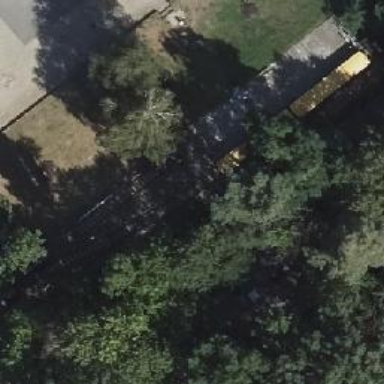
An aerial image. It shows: Abandoned railway.